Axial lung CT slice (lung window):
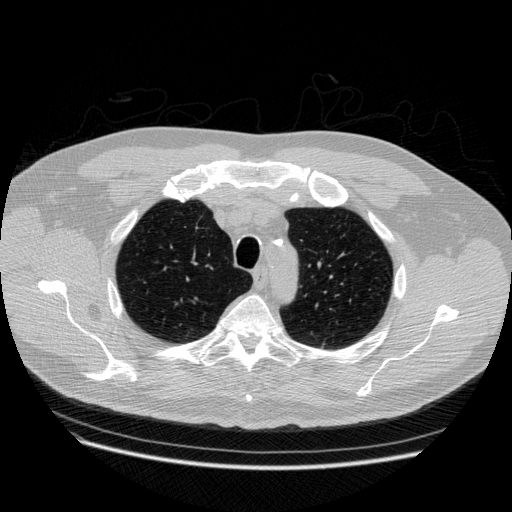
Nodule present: no